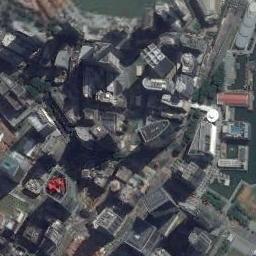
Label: commercial_area